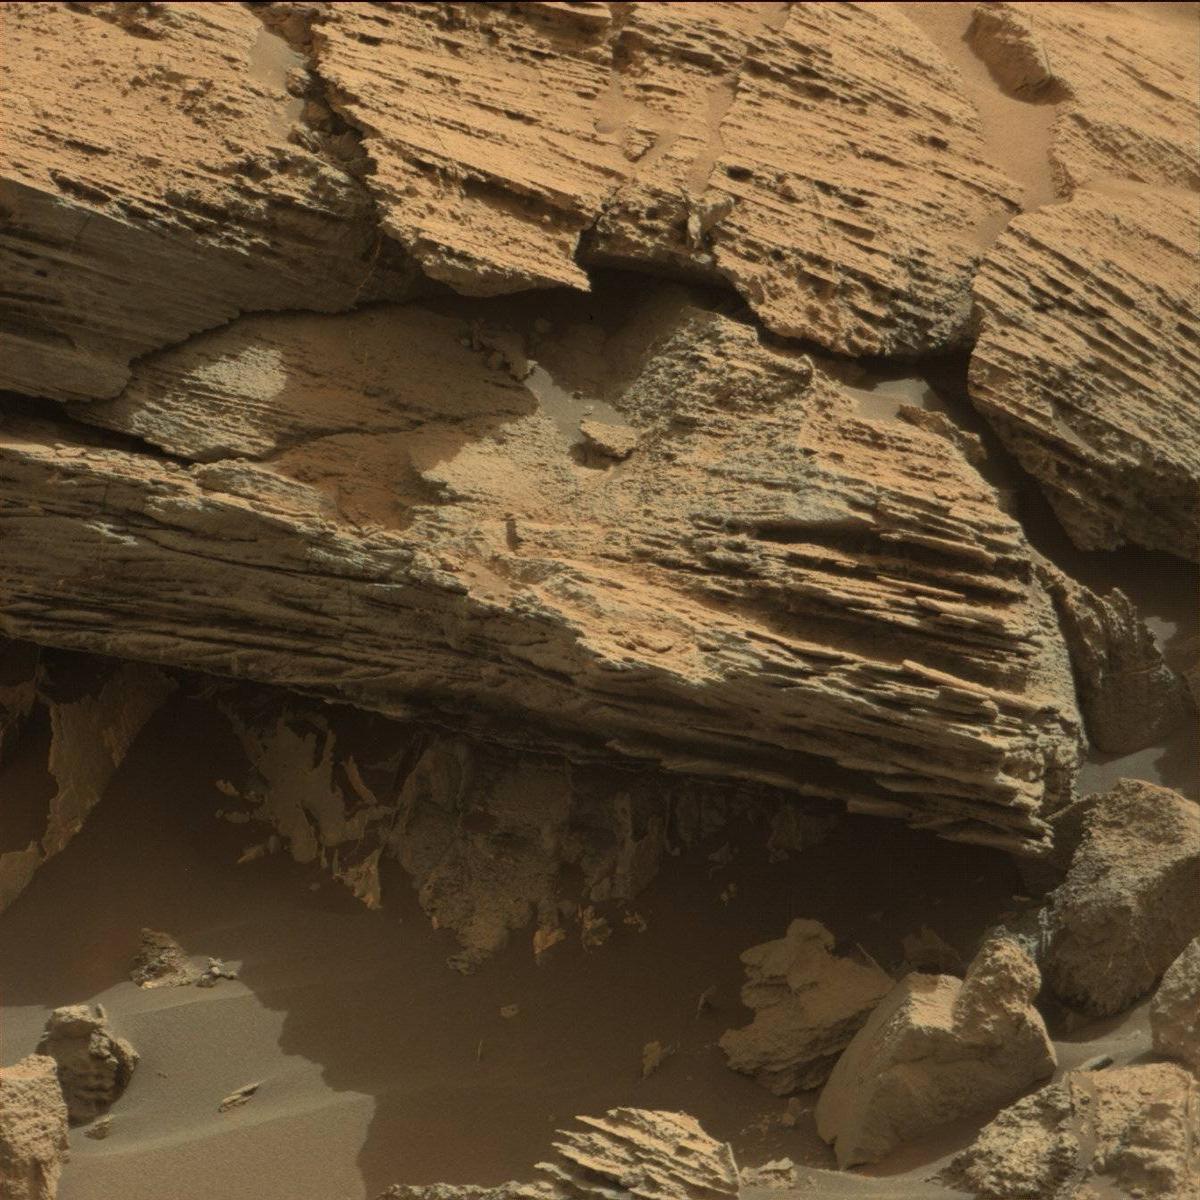
Terrain classes present: Bedrock, Rock, Sand / Soil